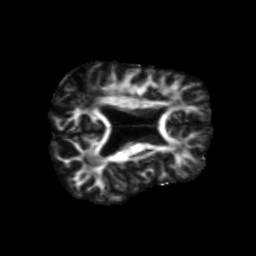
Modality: FA
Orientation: axial
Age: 73
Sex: female
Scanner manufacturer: siemens
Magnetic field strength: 3 T
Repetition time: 5.47 s
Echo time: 0.0854 s